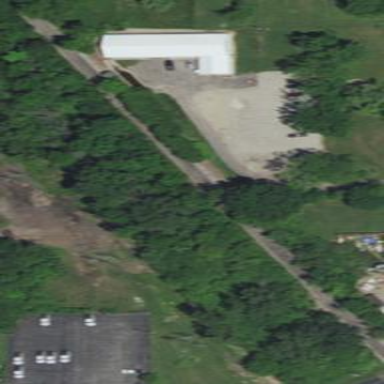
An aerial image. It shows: Gravel parking area.